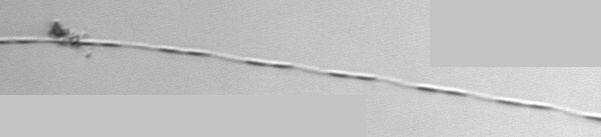
Label: Pseudo-nitzschia